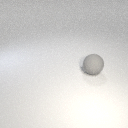
large gray rubber sphere